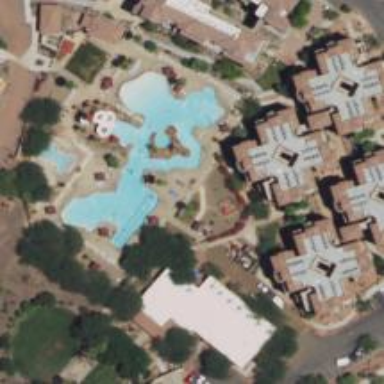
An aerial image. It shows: Swimming pool located in leisure land.